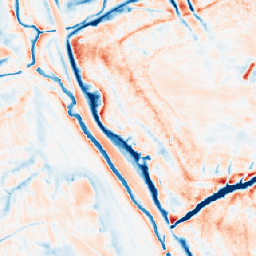
Category: trend_removal
Decomposition family: local_polynomial
Decomposition parameters: window_size: 21
degree: 3
Upsampling method: area
Upsampling parameters: scale: 4
Upsampling scale: 4